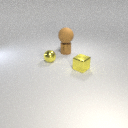
small yellow metal sphere behind small yellow metal cube